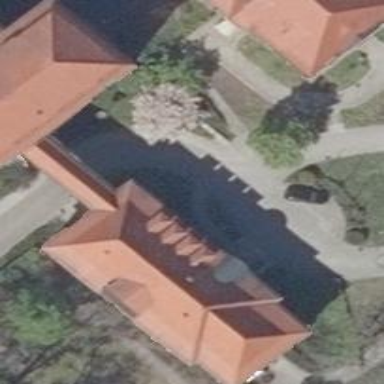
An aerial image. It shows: Civic building with hipped roof.